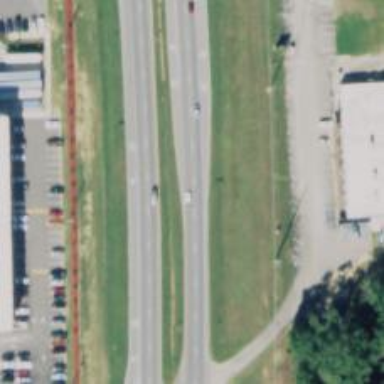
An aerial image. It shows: Asphalt dual carriageway classified as trunk highway.